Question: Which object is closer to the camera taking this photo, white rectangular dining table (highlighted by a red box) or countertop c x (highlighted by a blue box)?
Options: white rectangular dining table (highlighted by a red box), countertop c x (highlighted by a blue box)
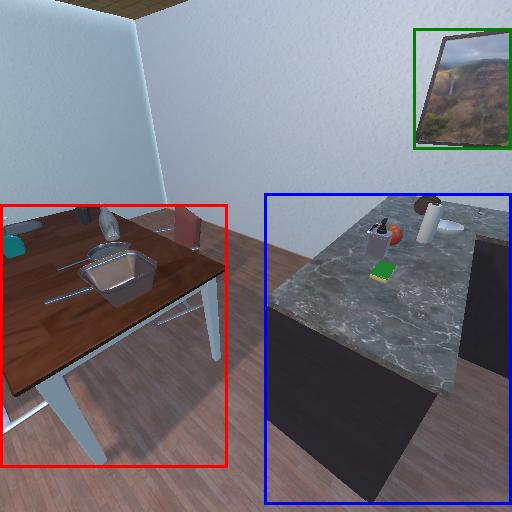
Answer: white rectangular dining table (highlighted by a red box)